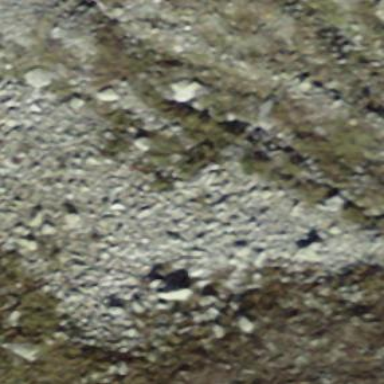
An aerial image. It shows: Natural scree.